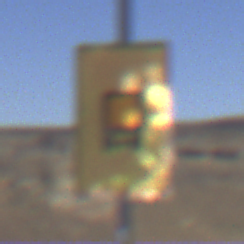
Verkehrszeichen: KennzeichnungspflichtigeFahrzeugeGefaehrlicheGueterOhnePfeilsymbol
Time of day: MorningAfternoon
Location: Outdoor (Nature)
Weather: Clear
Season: NotSpecified
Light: Natural